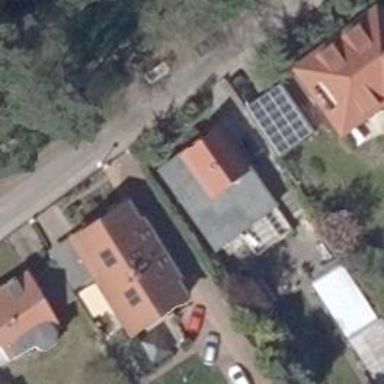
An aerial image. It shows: Simple house.